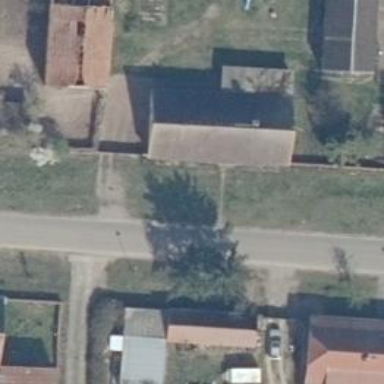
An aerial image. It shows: Driveway.